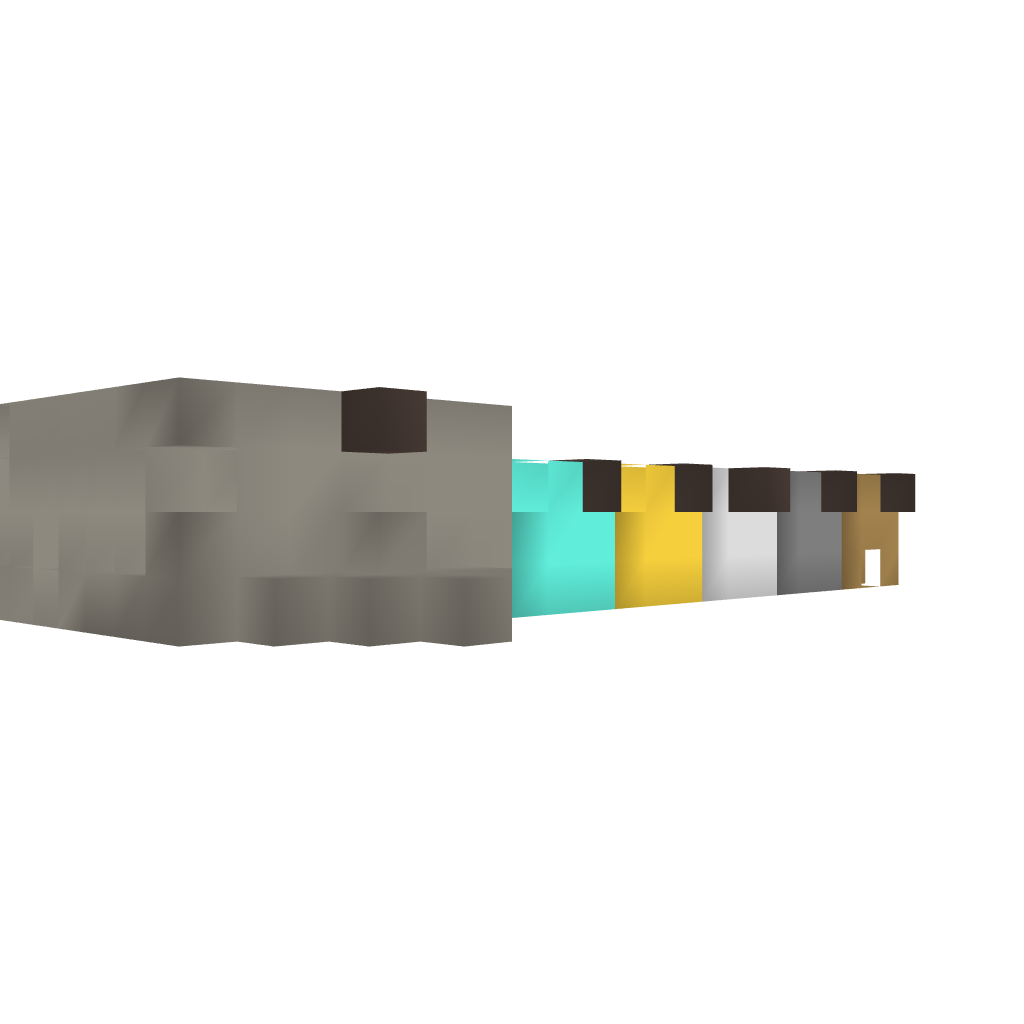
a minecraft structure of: Updated "Updated XP Shop"